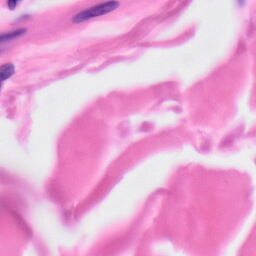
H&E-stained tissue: Skin